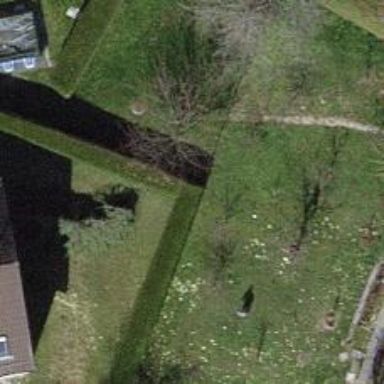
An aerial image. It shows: Hedge barrier.